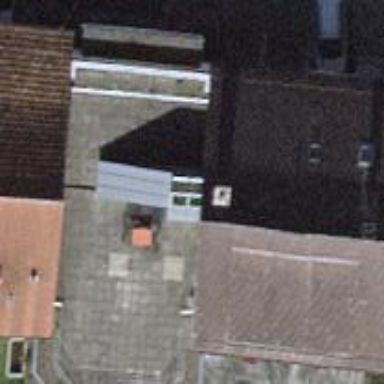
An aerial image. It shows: Building with tiled roof.